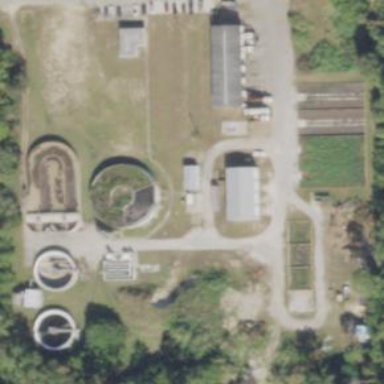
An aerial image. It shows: Wastewater plant.